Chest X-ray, AP view. Patient: 47 years old, sex F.
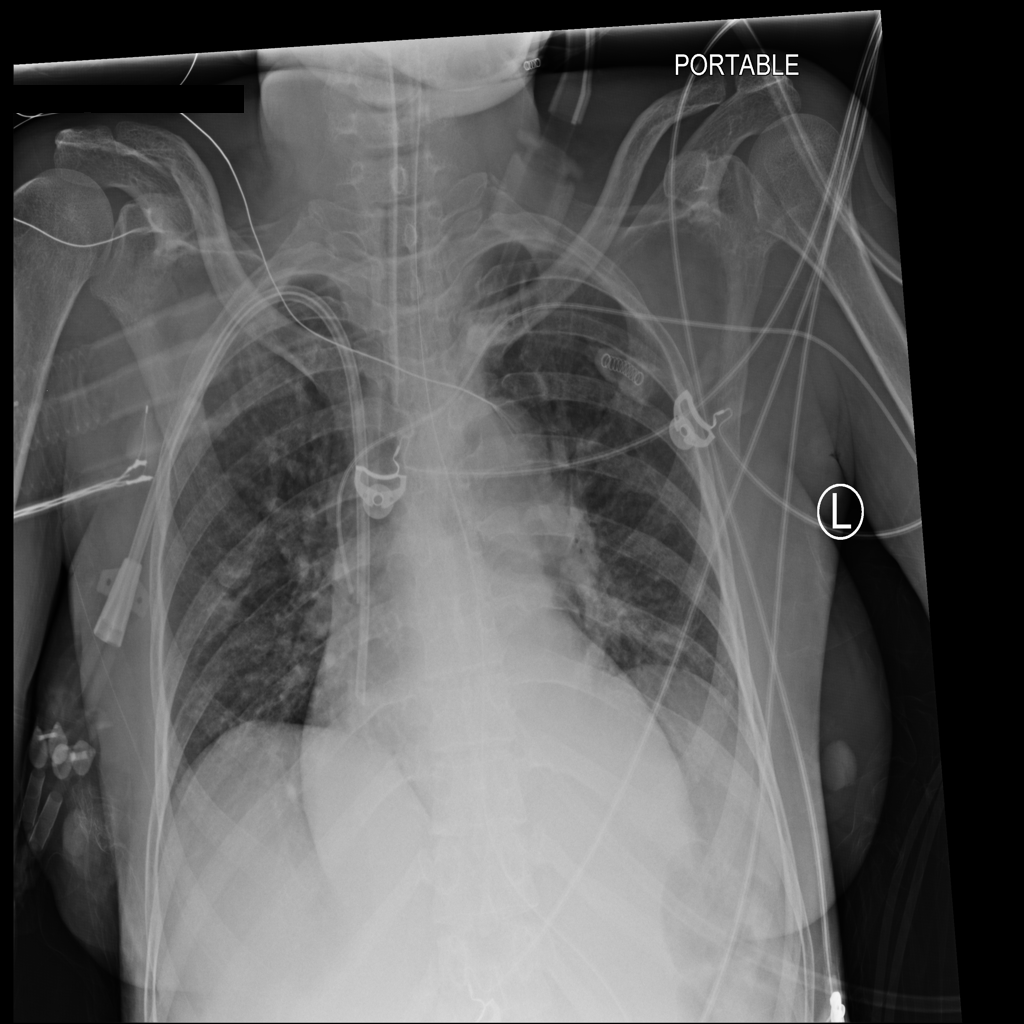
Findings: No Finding